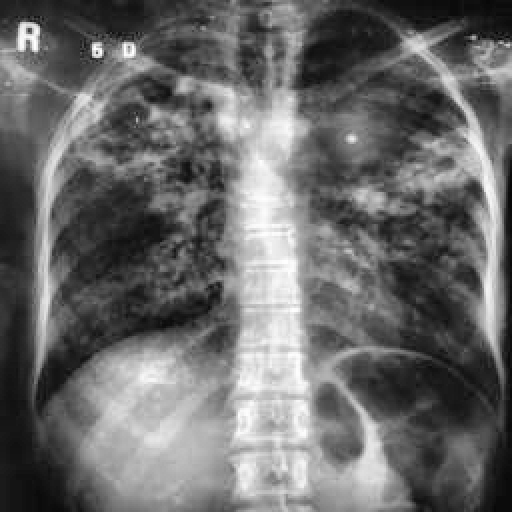
Finding: TUBERCULOSIS